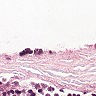
Metastatic tissue present: no